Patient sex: M
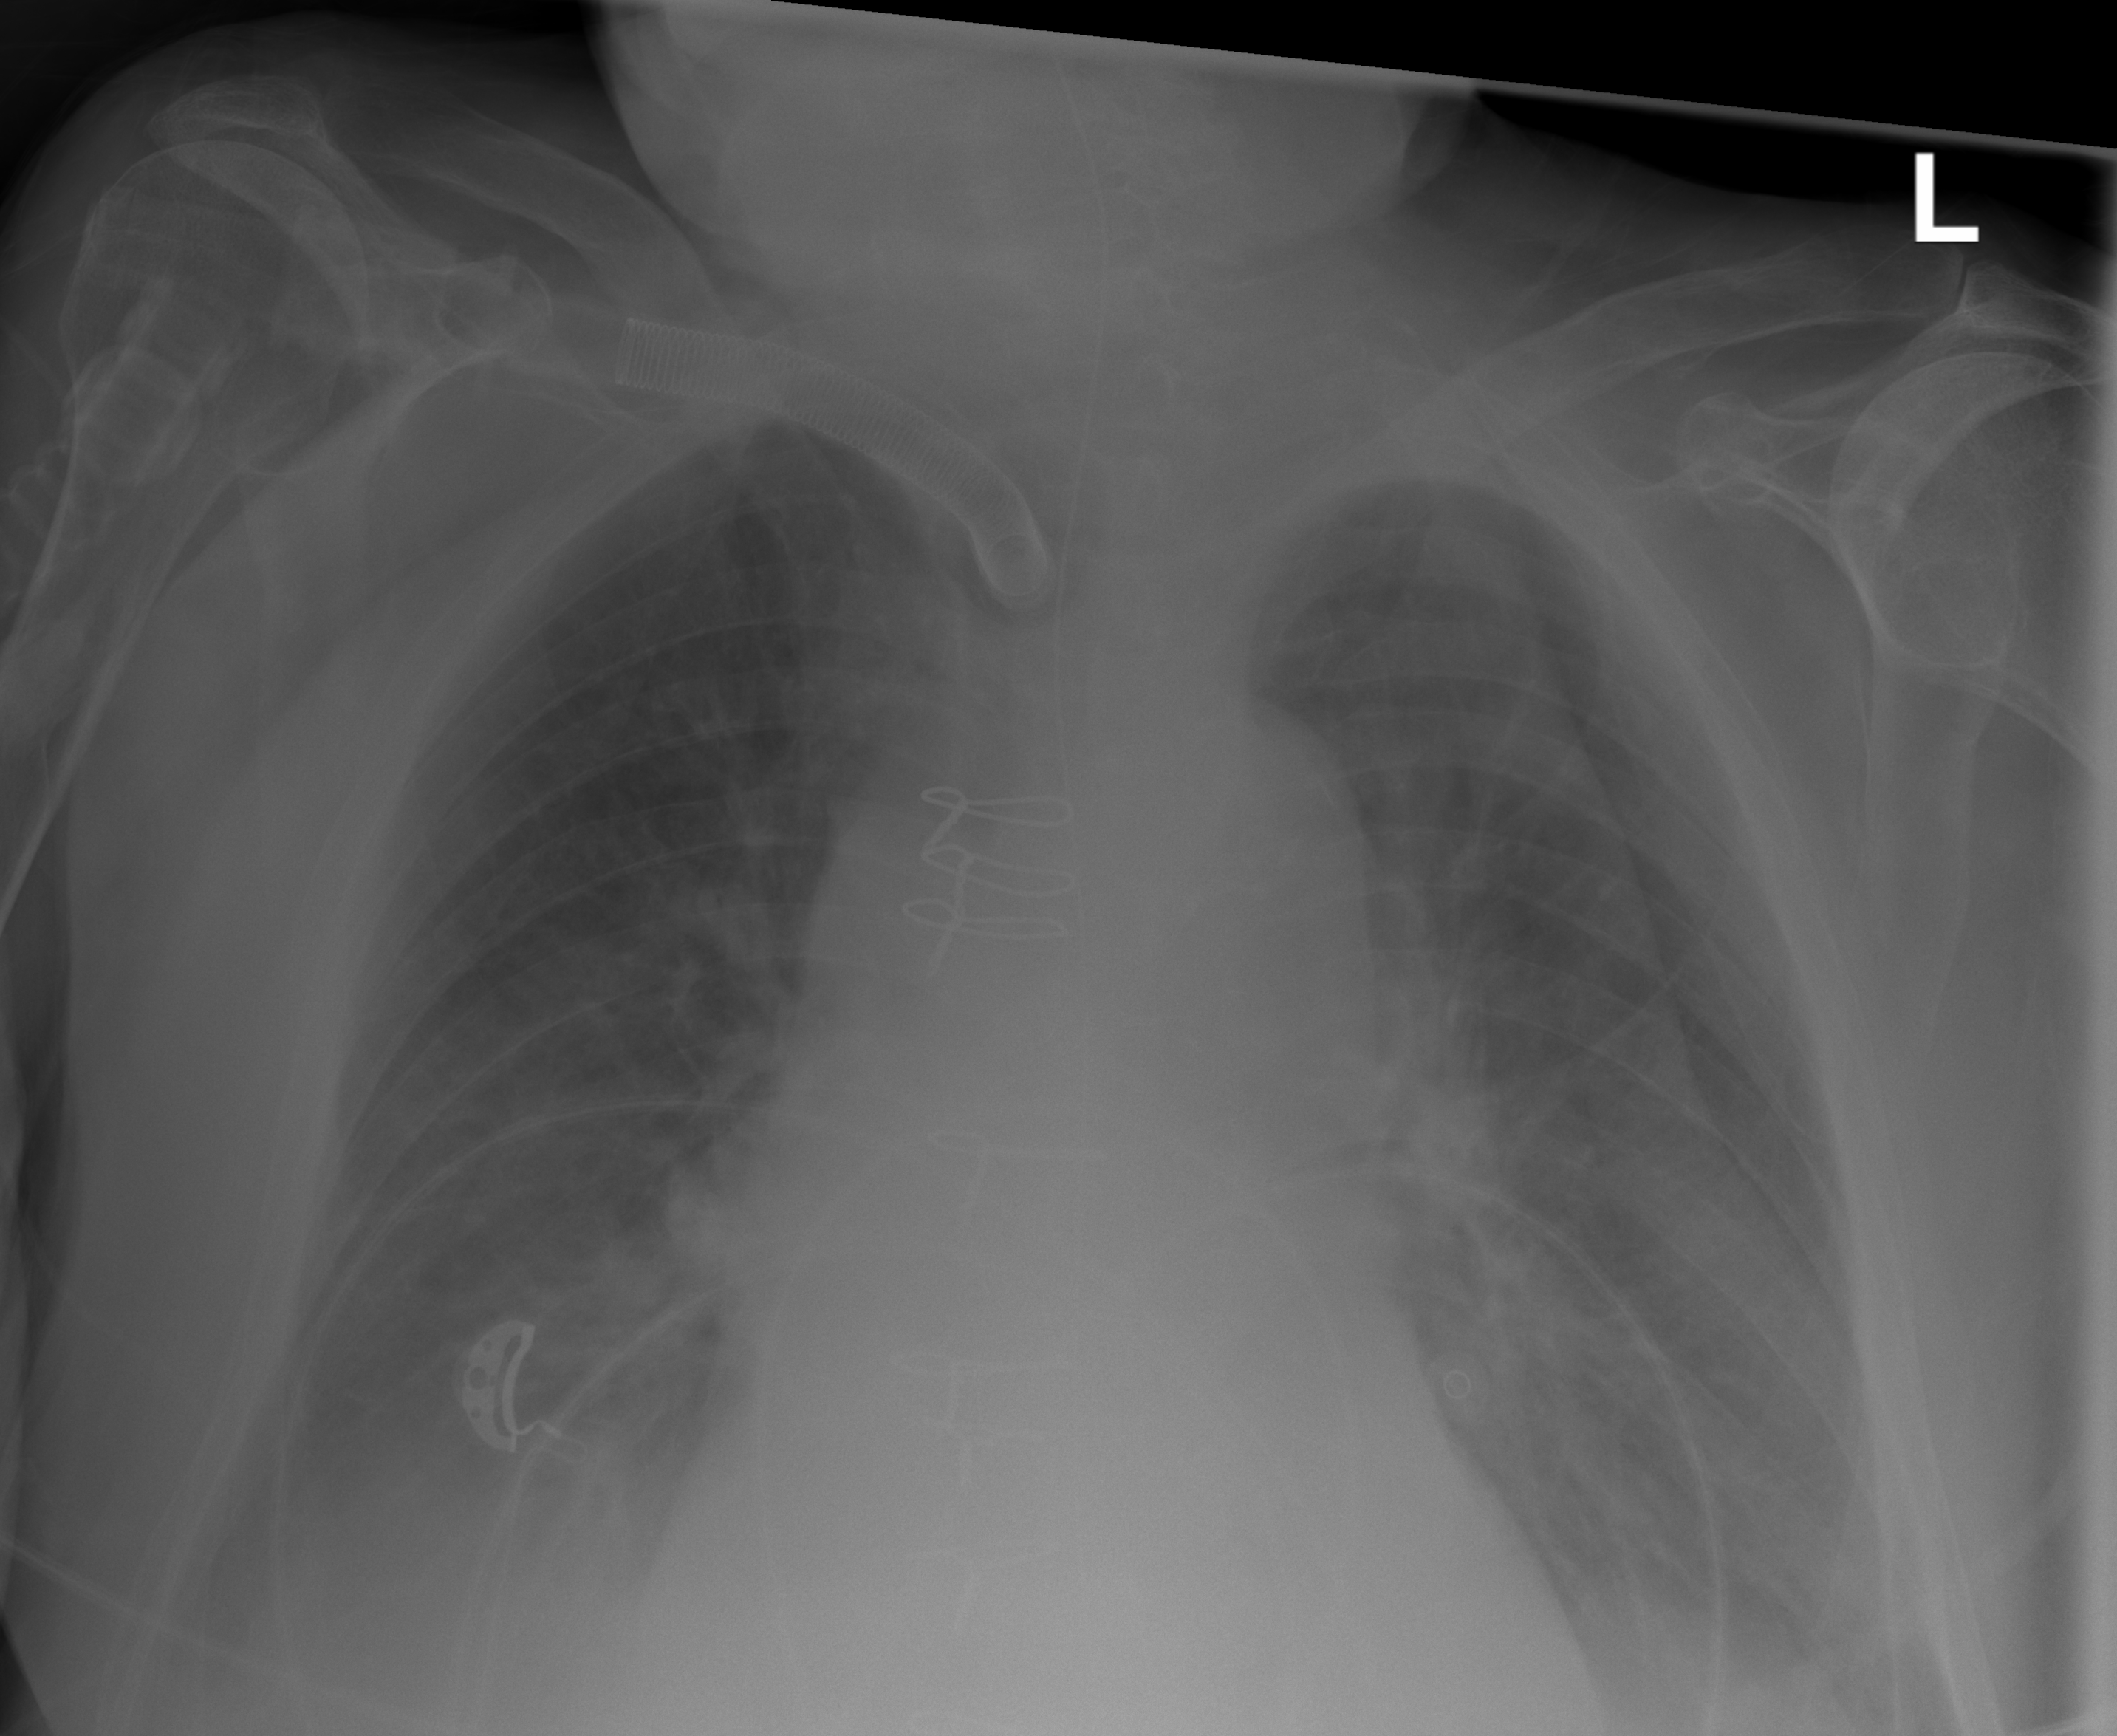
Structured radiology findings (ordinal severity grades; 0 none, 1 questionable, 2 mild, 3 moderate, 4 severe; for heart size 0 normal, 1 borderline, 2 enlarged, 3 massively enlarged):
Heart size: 2
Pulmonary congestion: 0
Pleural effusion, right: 3
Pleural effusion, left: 3
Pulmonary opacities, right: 0
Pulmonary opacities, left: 0
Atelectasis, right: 2
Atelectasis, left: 2